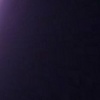
Label: space